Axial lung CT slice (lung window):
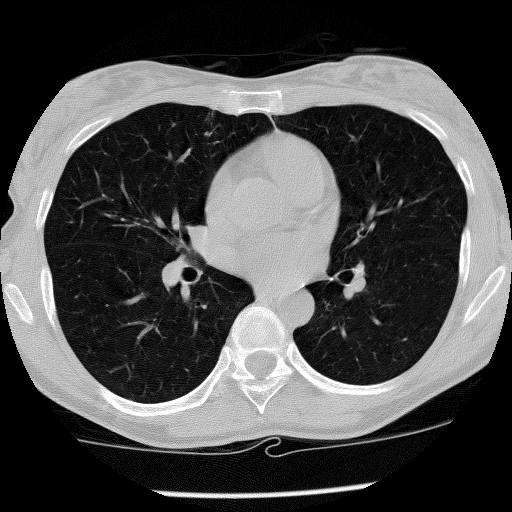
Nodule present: no